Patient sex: M
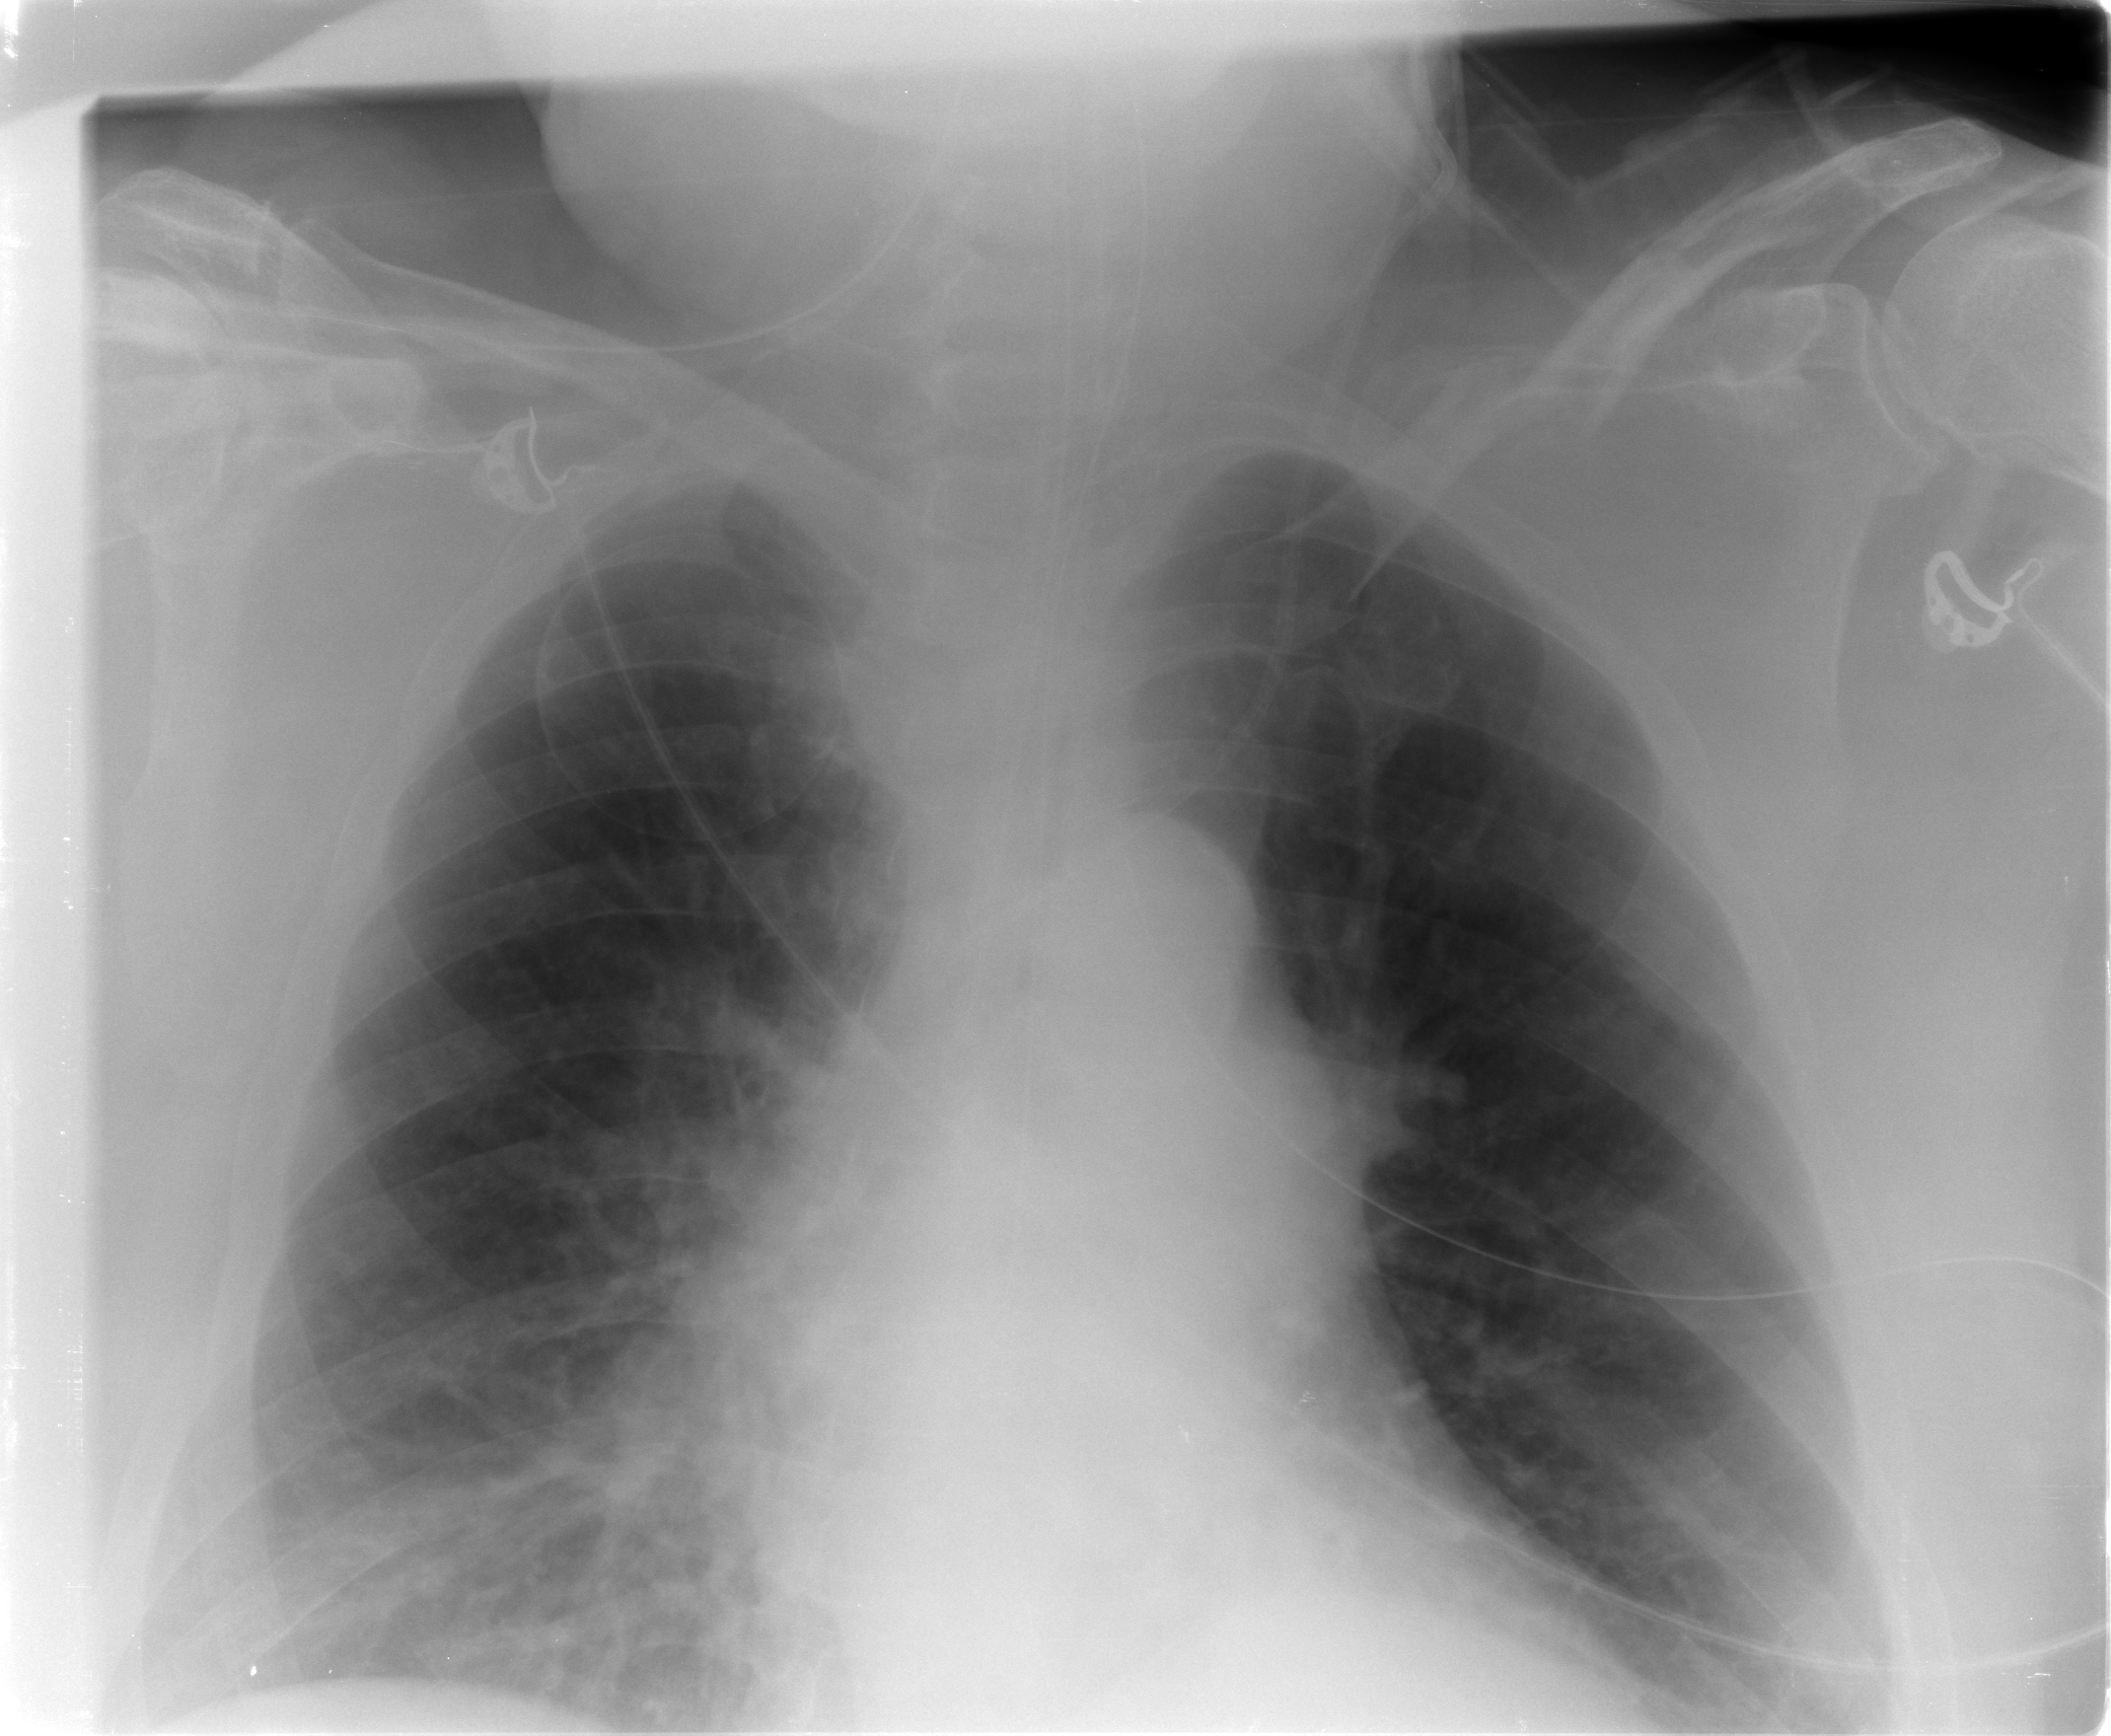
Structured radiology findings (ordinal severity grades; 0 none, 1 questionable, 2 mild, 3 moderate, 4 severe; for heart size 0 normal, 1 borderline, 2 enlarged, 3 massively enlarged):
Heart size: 1
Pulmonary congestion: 2
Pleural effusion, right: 2
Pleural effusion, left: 2
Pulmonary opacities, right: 2
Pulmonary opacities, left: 0
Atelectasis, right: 2
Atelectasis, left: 2